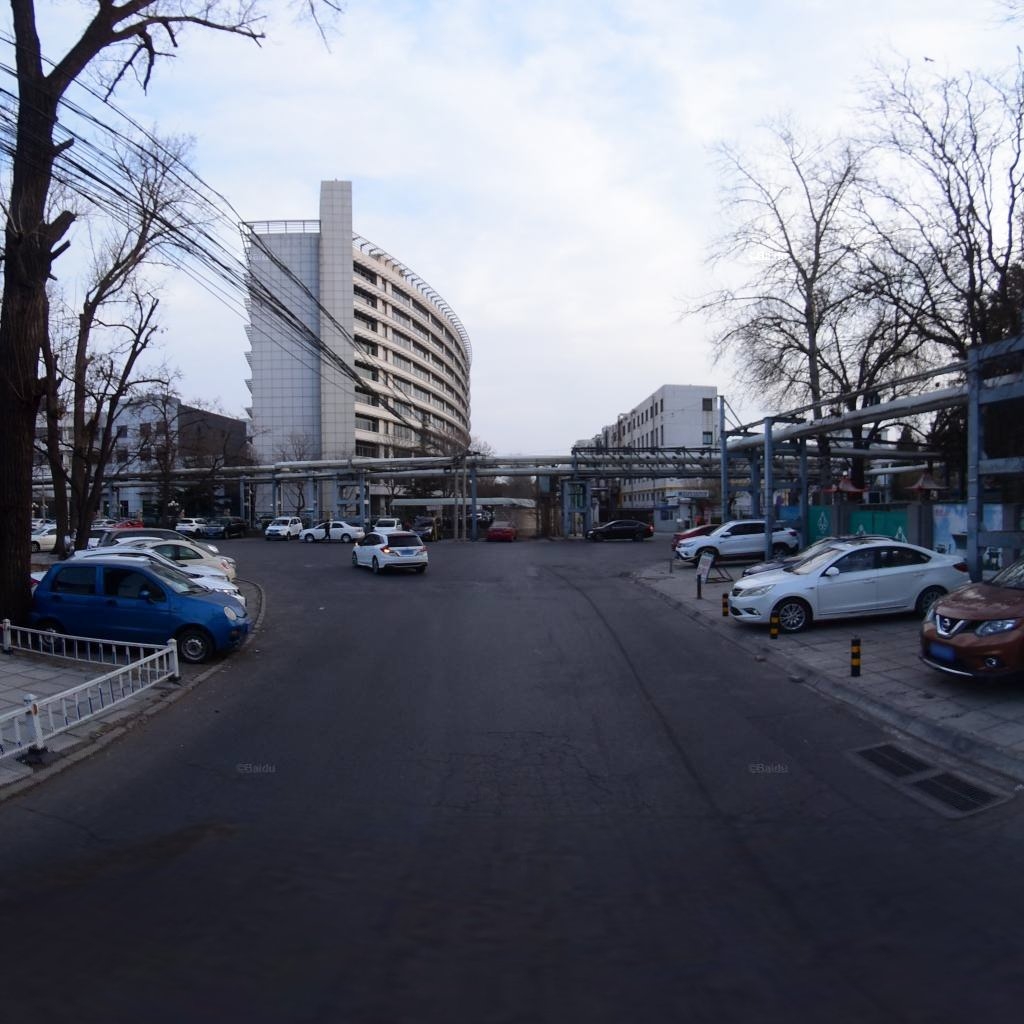
Region: Chaoyang
Road damage annotations: transverse crack, alligator crack